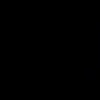
Label: space